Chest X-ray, PA view. Patient: 37 years old, sex F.
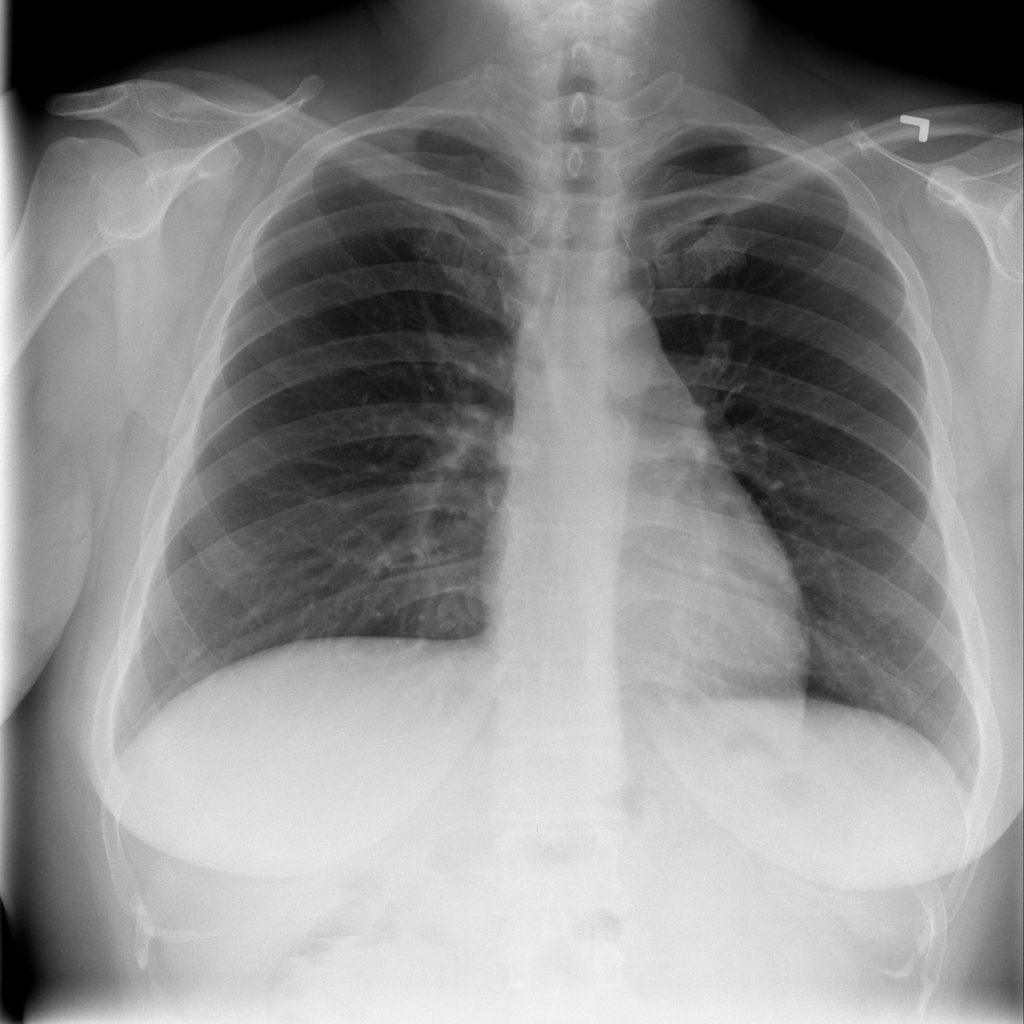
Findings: No Finding